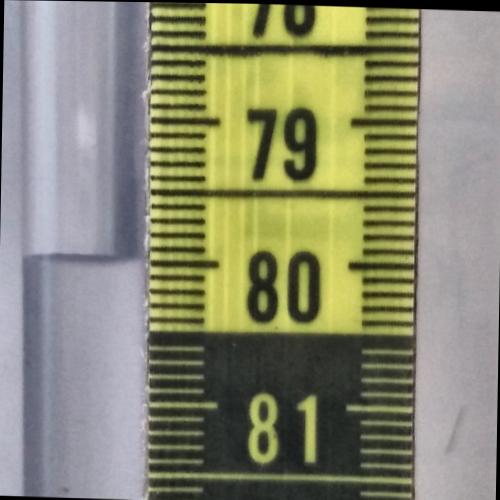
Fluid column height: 80.0 cm